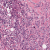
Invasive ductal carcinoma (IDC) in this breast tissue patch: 1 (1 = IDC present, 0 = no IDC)